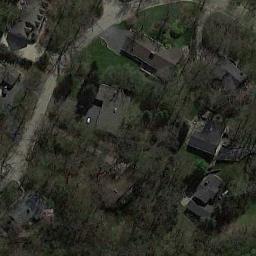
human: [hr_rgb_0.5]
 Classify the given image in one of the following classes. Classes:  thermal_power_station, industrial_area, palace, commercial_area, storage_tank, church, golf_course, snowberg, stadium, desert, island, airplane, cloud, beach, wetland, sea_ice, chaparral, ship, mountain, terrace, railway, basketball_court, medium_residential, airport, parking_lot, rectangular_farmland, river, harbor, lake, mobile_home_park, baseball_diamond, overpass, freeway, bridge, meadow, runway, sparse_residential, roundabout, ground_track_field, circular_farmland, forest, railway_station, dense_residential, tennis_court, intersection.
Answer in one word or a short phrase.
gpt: medium_residential